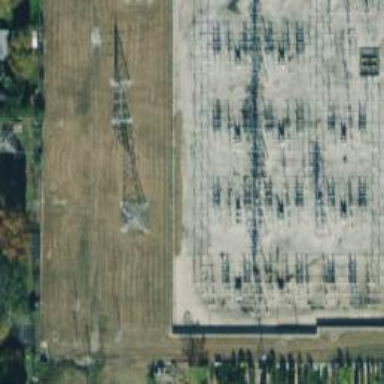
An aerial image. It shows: Switch used for power control.